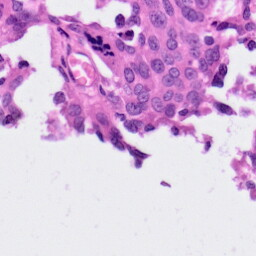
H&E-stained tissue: Ovarian